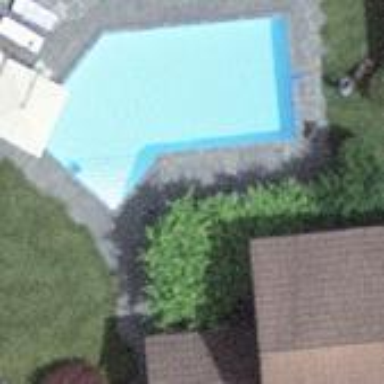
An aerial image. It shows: Swimming pool located in leisure land.